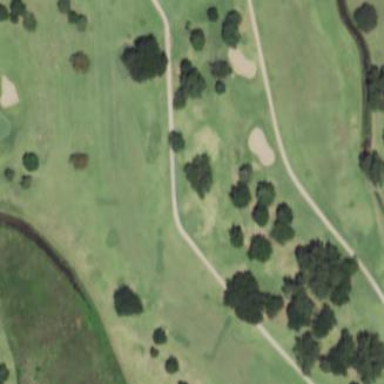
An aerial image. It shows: Golf fairway surrounded by grass.